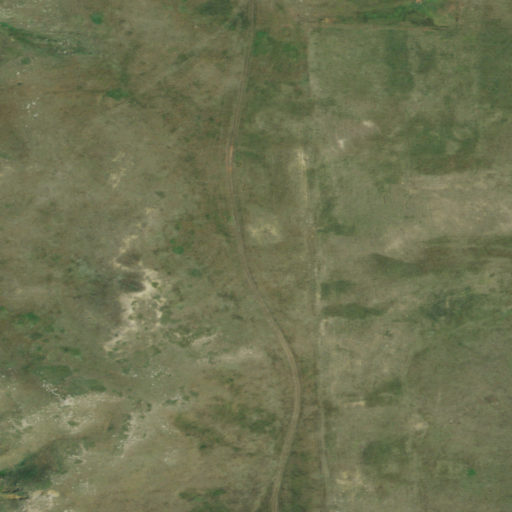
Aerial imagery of ridge(s) in North Dakota named Rocky Ridge containing shrub and grassland